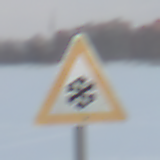
Verkehrszeichen: SchneeOderEisglaette
Umgebung: Outdoor, Nature
Tageszeit: SunriseSunset
Wetter: PartlyCloudy
Licht: Natural
Jahreszeit: NotSpecified
Kontrast: LowContrast